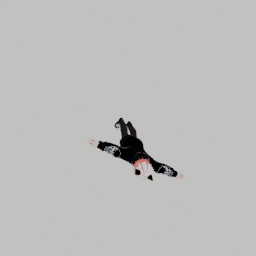
Label: people